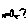
Label: hexagon